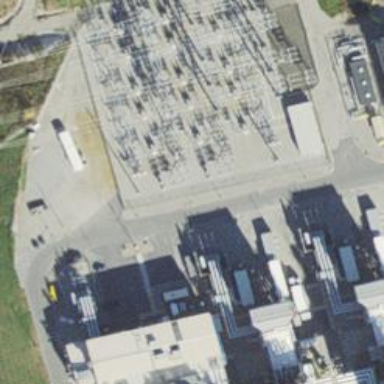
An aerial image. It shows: Distribution-level power substation.